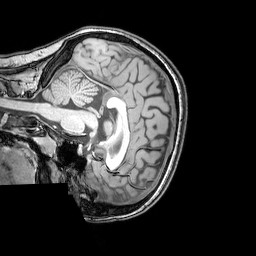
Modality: T1w
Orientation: sagittal
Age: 23
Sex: female
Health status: healthy
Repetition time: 0.081 s
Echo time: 0.037 s